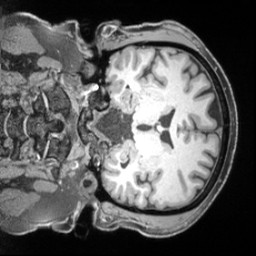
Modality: T1w
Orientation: coronal
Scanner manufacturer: siemens
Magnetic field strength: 3 T
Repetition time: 2.55 s